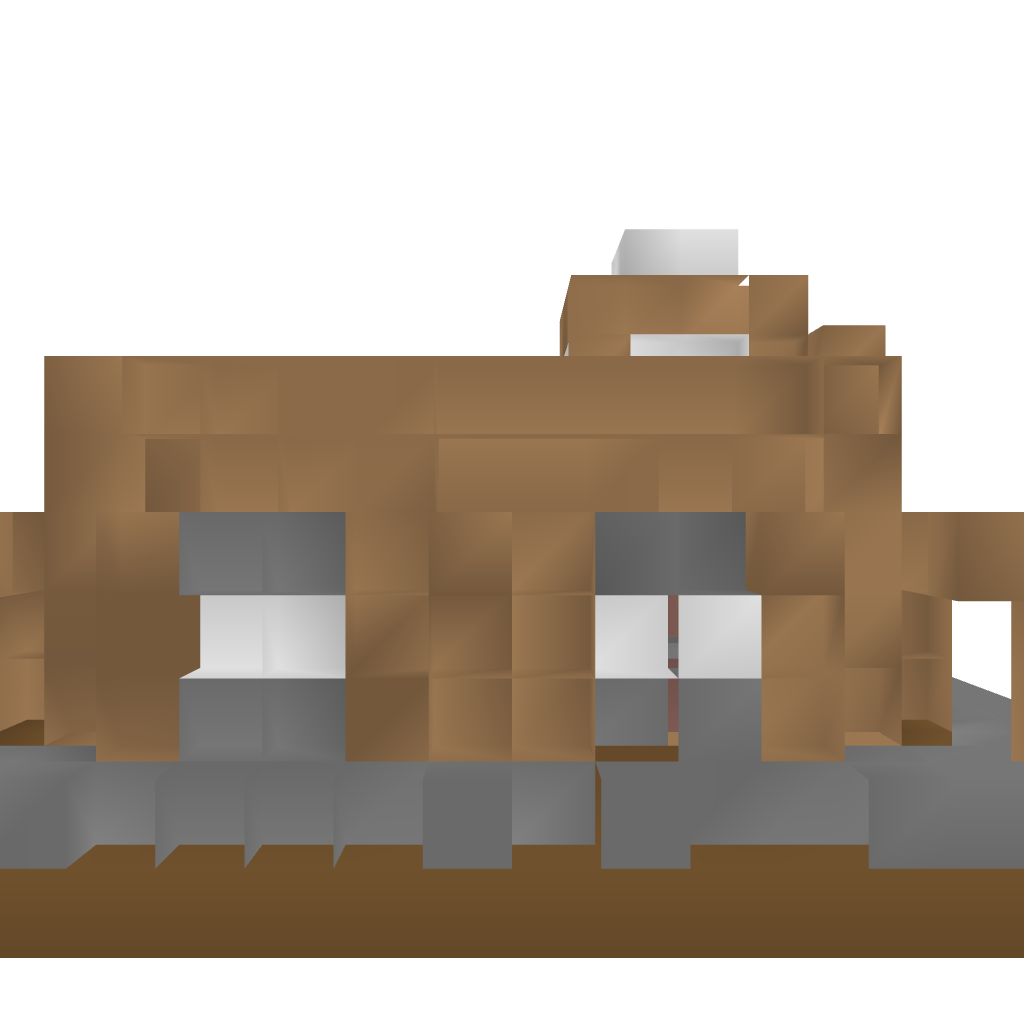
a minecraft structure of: Basic Library bad low quality